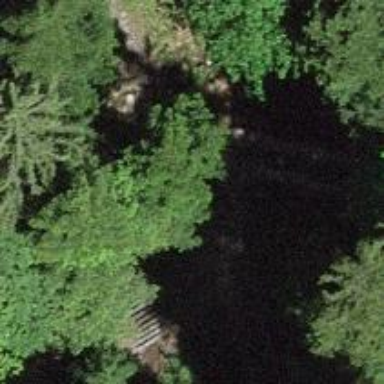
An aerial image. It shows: Path on bridge.